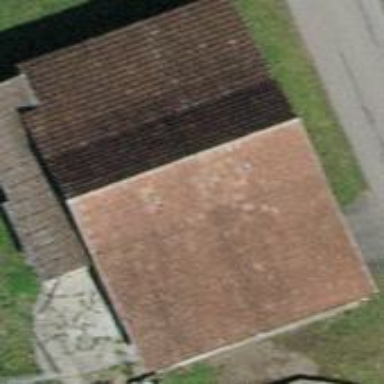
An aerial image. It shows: Gabled roof on farm auxiliary building.